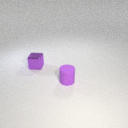
small purple rubber cylinder in front of small purple metal cube